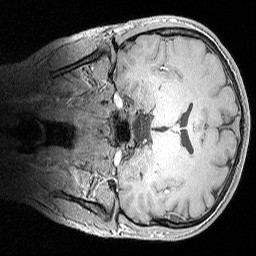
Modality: MP2RAGE
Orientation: coronal
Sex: male
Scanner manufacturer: siemens
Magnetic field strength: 3 T
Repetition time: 5 s
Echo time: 0.00292 s